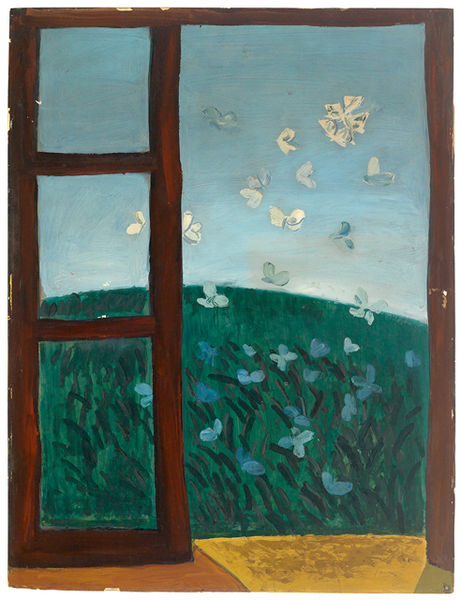
Titel: Butterflies, Butterflies
Künstler: Dmitrii Merinov
Standort: Amherst (Massachusetts, USA)
Institution: Mead Art Museum, Amherst College
Schlagwörter: blau, grün, himmel, blue, oil, white, window, green, painting, yellow, flowers, brown, licht, sky, field, hill, grass, light, plants, frame, glass, meadow, outside, weiss, mantle, schatten, canvas, ochre, butterfly, fenster, open, sonne, braun, lock, gemälde, rahmen, windowsill, butterflies, acrylic, hook, teal, schmetterlinge, offen